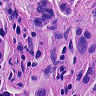
Metastatic tissue present: yes